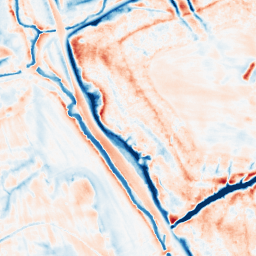
Category: multiscale
Decomposition family: dog_multiscale
Decomposition parameters: sigma_ratio: 1.6
n_scales: 5
base_sigma: 0.5
Upsampling method: quartic
Upsampling parameters: scale: 4
Upsampling scale: 4